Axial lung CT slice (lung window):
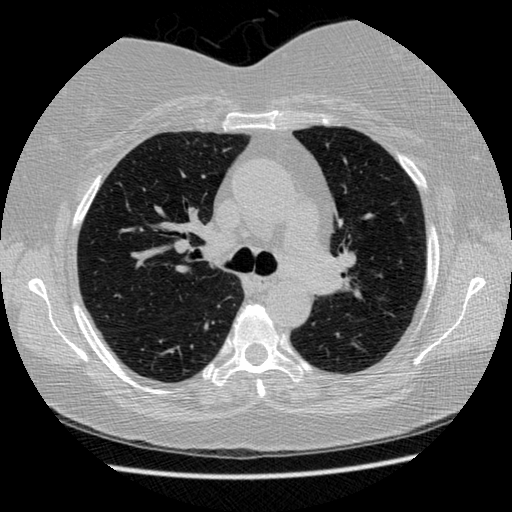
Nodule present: no